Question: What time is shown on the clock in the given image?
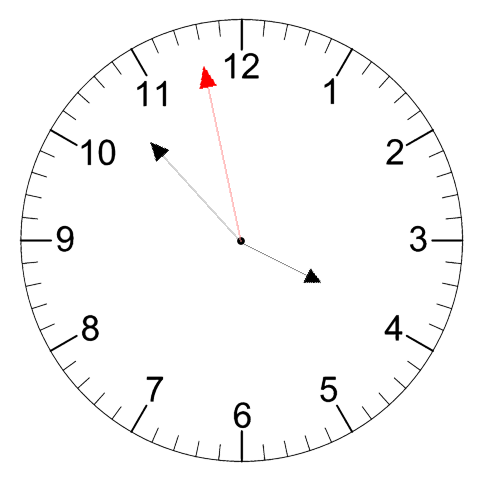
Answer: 03:52:58